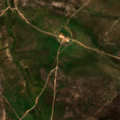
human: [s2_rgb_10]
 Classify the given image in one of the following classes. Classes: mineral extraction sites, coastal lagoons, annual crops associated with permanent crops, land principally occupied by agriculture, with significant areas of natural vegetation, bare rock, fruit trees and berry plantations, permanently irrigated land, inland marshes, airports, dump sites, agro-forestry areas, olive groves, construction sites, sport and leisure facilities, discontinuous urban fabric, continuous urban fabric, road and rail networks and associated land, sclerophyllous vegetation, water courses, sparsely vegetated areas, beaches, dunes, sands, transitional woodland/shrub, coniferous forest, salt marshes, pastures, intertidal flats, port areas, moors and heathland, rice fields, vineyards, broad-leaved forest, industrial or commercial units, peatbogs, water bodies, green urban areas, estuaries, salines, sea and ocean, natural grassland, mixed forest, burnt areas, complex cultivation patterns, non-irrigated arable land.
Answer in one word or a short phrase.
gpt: non-irrigated arable land, olive groves, agro-forestry areas, broad-leaved forest, transitional woodland/shrub